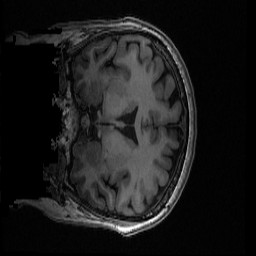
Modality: T1w
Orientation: coronal
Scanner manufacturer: ge
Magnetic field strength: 3 T
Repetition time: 0.008164 s
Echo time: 0.003184 s